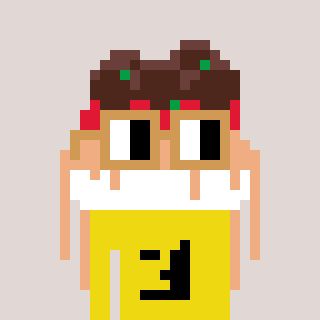
a pixel art character with square brown glasses, a spaghetti-shaped head and a yellow-colored body on a warm background